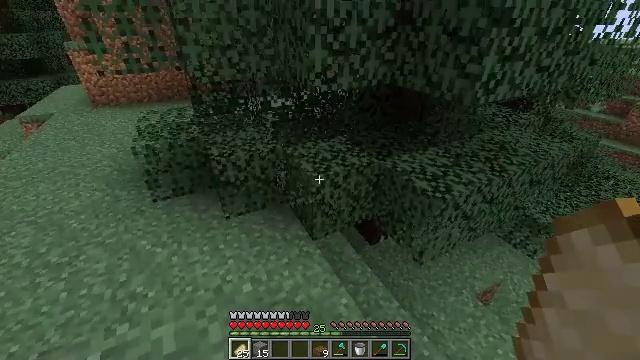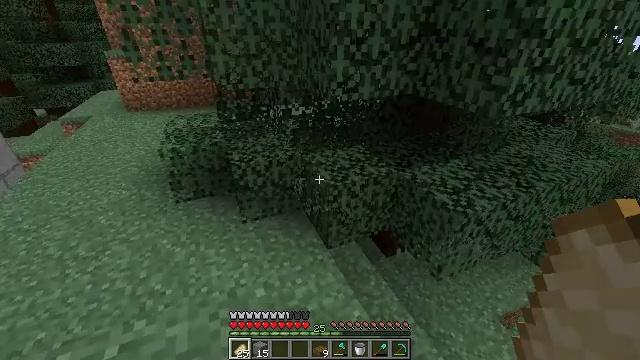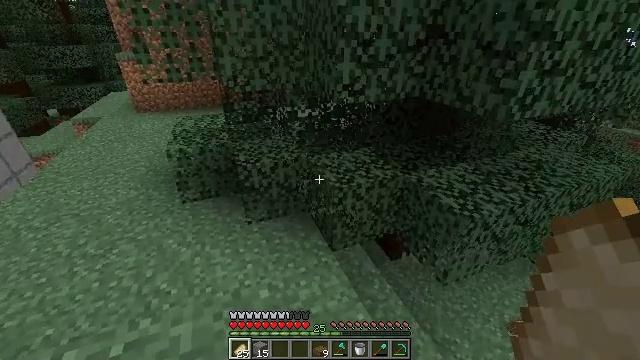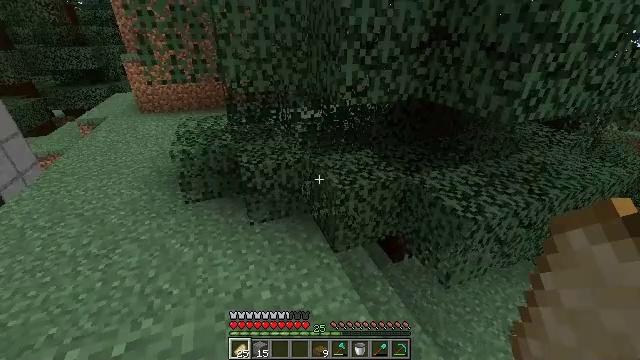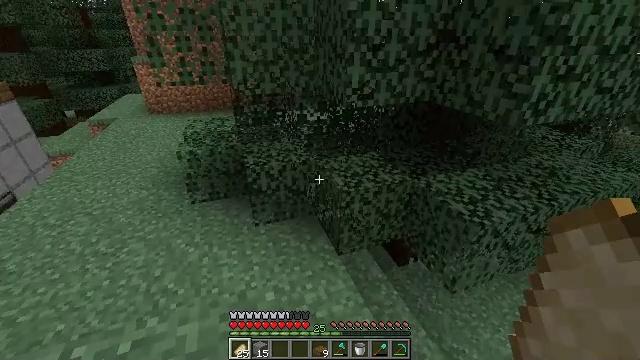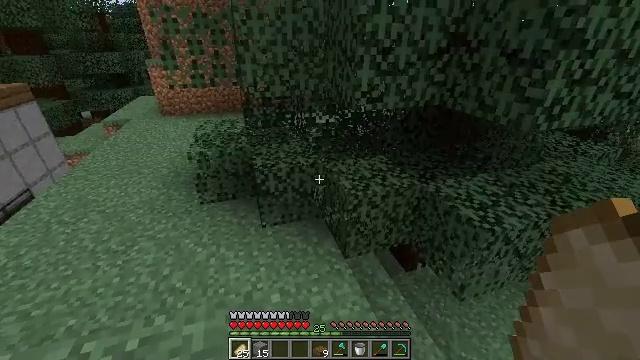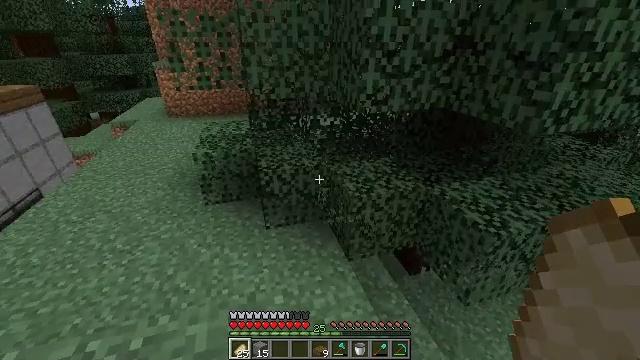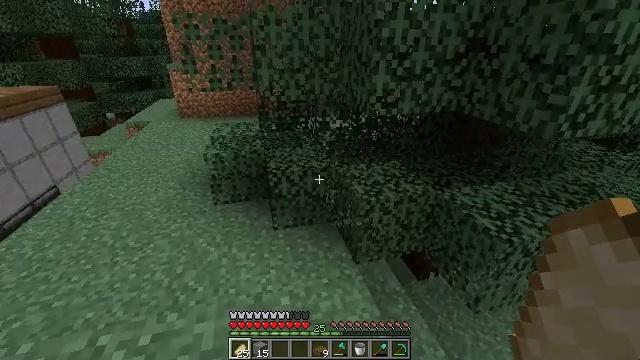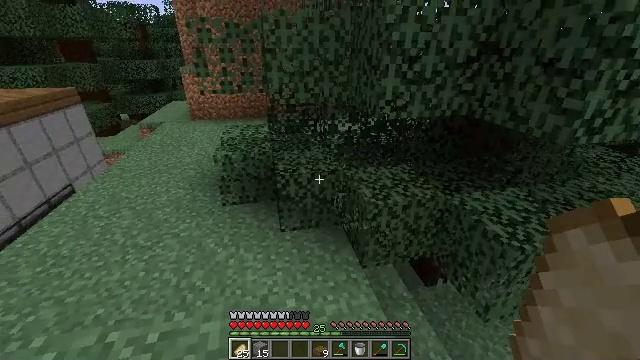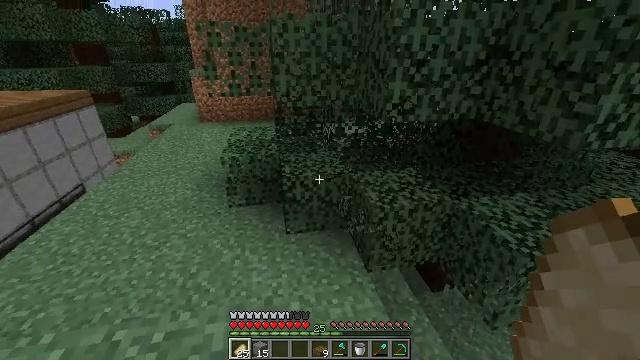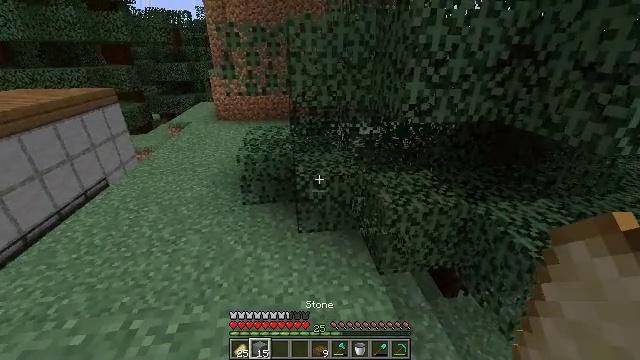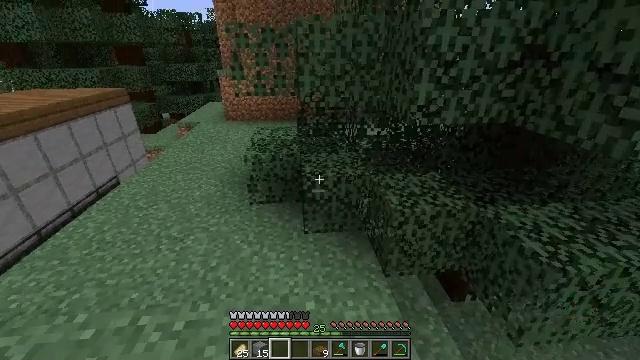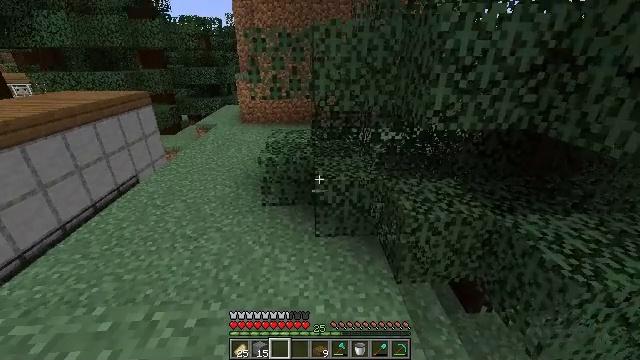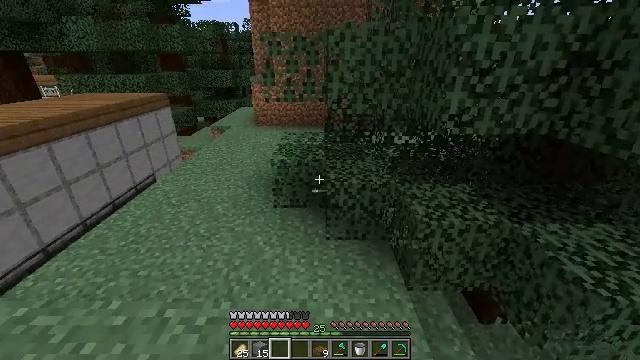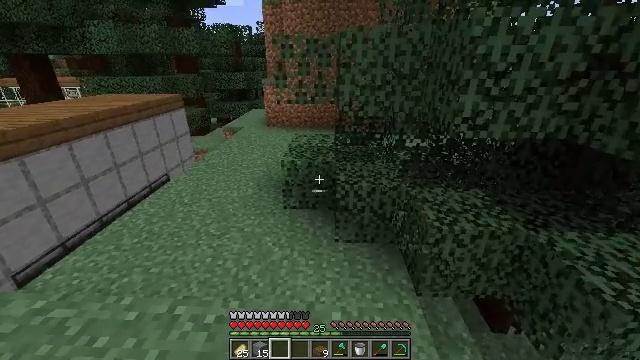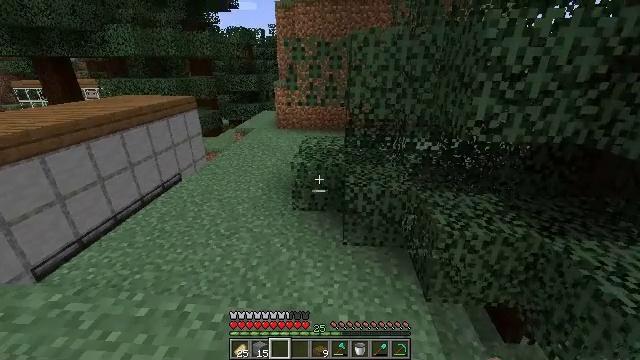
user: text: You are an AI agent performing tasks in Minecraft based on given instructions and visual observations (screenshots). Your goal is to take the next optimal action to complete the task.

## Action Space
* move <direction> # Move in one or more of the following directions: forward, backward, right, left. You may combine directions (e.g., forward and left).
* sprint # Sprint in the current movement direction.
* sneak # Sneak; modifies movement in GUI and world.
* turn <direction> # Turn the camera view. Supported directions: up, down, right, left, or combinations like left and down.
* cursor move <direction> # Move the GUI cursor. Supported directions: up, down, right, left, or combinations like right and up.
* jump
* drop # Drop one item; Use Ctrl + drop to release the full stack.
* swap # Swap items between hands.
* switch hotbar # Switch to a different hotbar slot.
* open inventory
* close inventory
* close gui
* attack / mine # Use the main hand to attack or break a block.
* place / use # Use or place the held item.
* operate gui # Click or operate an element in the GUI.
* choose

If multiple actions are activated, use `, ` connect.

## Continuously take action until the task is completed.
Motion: motion action
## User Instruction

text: Combat the cow.
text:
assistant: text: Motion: turn left and up
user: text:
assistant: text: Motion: turn left
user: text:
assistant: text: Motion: no_op
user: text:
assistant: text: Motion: turn left
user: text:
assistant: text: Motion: turn left
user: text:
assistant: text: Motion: turn left
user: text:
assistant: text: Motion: turn left
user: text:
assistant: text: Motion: turn left
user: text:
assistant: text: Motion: turn left
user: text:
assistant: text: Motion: turn left
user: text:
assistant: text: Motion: turn left
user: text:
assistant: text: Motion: turn left
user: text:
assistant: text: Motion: turn left
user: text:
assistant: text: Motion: turn left
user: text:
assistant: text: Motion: turn left
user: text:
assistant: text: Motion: turn left
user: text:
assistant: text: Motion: turn left
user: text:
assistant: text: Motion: no_op
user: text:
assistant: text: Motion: no_op
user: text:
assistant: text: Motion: no_op
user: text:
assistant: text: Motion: no_op
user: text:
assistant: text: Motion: no_op
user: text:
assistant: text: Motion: no_op
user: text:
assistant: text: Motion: no_op
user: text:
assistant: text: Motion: no_op
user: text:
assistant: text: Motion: no_op
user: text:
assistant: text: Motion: no_op
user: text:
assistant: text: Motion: no_op
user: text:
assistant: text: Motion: no_op
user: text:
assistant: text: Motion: no_op